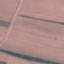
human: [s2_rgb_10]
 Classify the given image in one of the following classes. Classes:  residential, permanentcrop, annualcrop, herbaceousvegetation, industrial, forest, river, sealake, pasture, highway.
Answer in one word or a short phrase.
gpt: AnnualCrop